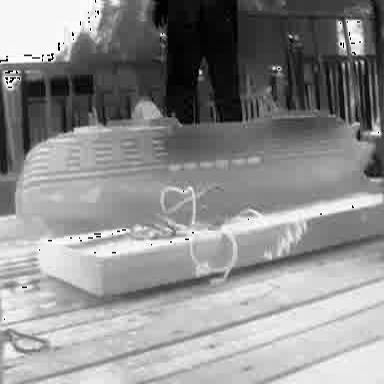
There is a container_ship in the infrared image.